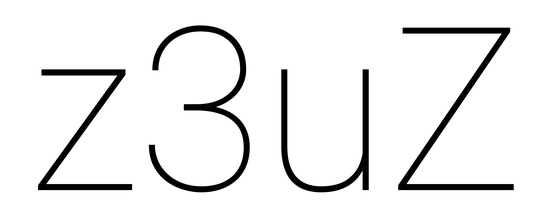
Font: Roboto_Thin